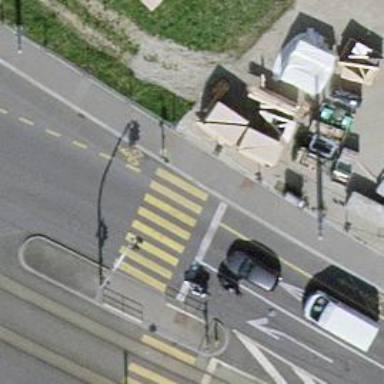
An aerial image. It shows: Crossing with traffic signals.